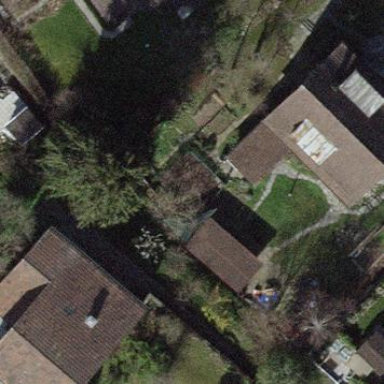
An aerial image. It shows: Detached building.